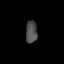
Tissue: lung
Cell type: Epithelial cells
Senescence score: 0.6061
Nuclear area (px): 251
Mean DAPI intensity: 77.853